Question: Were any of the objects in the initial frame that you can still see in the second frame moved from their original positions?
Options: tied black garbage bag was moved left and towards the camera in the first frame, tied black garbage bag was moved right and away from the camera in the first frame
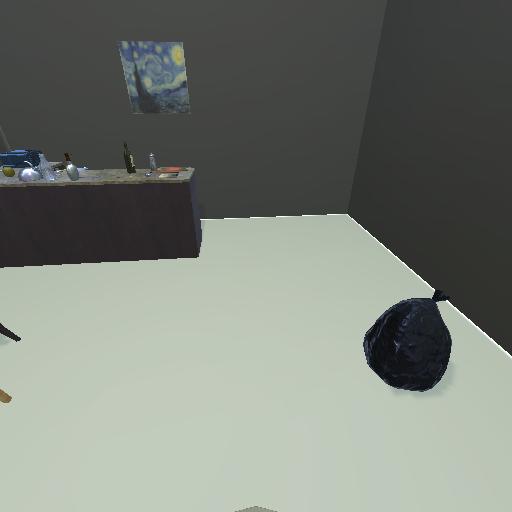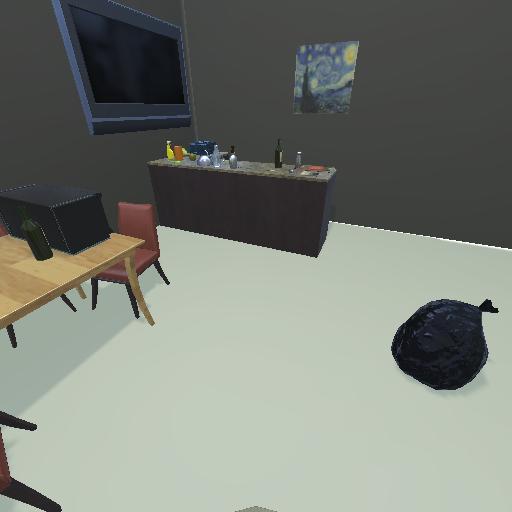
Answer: tied black garbage bag was moved left and towards the camera in the first frame